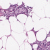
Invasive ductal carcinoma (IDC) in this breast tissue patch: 1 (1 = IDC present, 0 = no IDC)